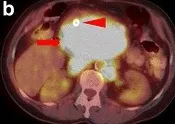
Representative axial PET/CT image from the same time point as in.
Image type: radiology (pet)